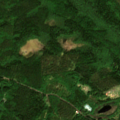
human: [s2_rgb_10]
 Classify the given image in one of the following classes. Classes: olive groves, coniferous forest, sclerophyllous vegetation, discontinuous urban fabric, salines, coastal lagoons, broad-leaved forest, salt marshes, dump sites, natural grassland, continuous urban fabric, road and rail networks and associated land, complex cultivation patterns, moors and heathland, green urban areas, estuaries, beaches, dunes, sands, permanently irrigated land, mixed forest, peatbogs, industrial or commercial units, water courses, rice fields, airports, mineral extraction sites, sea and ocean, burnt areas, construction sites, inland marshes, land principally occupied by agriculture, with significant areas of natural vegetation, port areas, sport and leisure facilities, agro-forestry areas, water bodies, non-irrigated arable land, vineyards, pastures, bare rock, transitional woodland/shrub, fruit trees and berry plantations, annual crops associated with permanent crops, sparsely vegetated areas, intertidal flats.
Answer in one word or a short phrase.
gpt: coniferous forest, mixed forest